Question: I'm a bit confused. Before I added email validation functionality to my sample app, my validation looked like this in the /app/models/user.rb:
'''
validates :password, length: { minimum: 6 }
'''
Once I implemented my signup email confirmation functionality, I needed to add this to the validation:
'''
validates :password, length: { minimum: 6 }, if: :validates_password?
...
def validates_password?
password.present? || password_confirmation.present?
end
'''
because I would get a validation error when the user clicked on the link inside the email to verify their email address. Upon making this change to the password validation, my email worked! However, my test for the invalid information in my edit action of the users controller began to fail. Then I noticed that the edit form no longer has an error even though they do not type the password in. So I added some debug statements that you can see in the image below:

"user password present" is evaluated as '@user.password.present?'
"user password_confirmation present" is evaluated as '@user.password_confirmation.present?'
"user is valid" is evaluated as '@user.valid?'
"validate_password?" is evaluated as '@user.password.present? || @user.password_confirmation.present?'
How is this happening? How is my user valid by passing 'valid?' but the 'validate_password?' method is returning false???
Can someone help me please?
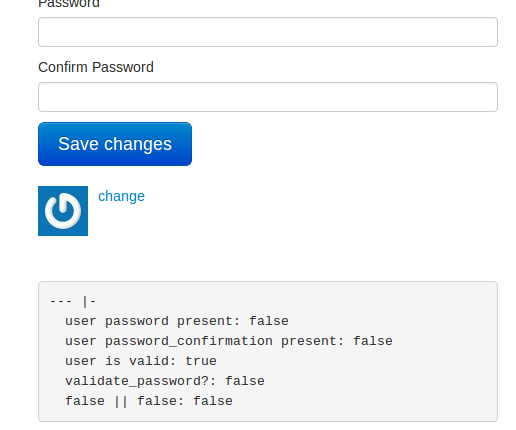
Answer: ### From the comments:
'''
validates :password, length: { minimum: 6 }, if: :validates_password?
'''
is saying "I'm going to make sure the password length is a minimum of 6 characters if 'validates_password?' is 'true'.
If the user doesn't fill in password/password_confirmation, then 'validates_password?' is 'false' so:
'''
validates :password, length: { minimum: 6 }, if: :validates_password?
'''
never fires. That's what is happening in this case.